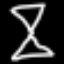
Label: hourglass